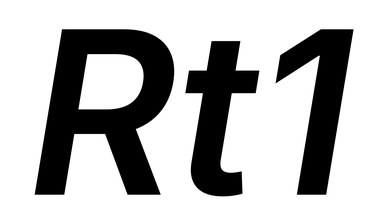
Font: Inter-Italic_SemiBold_Italic